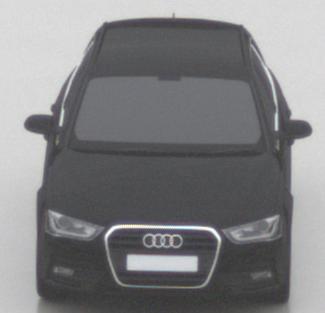
Make: Audi
Model: A4 Avant 1.8 TFSI
Detailed model: A4 (B8) Avant
Model produced from: 2012/02
Model produced until: 2015/04
Doors: 5
Color: black
Road condition: wet road
Daytime: midday
Contrast: low contrast